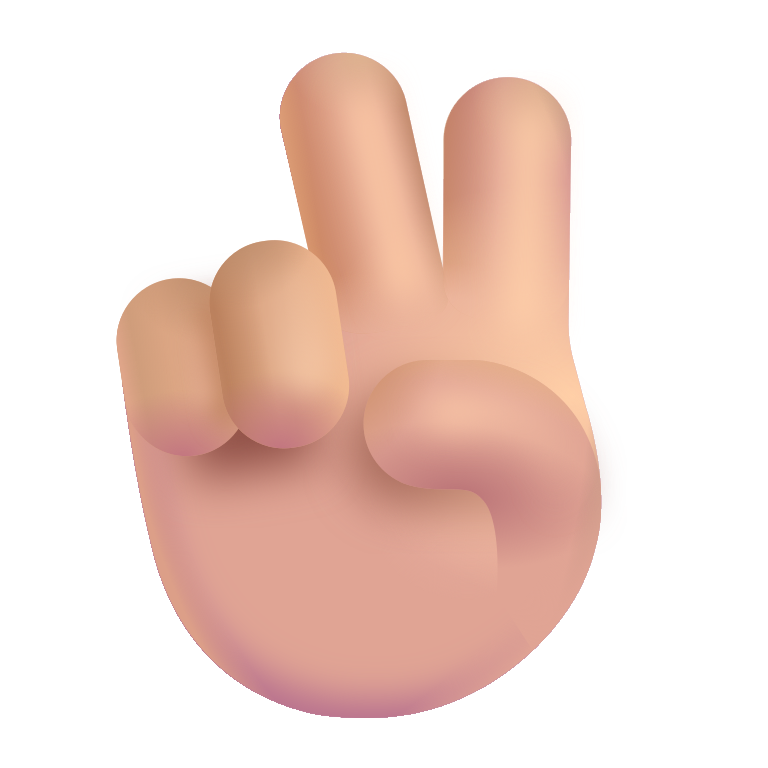
victory hand color  light